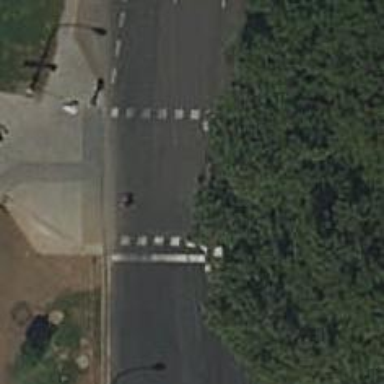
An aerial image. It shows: Traffic signals at road crossing.